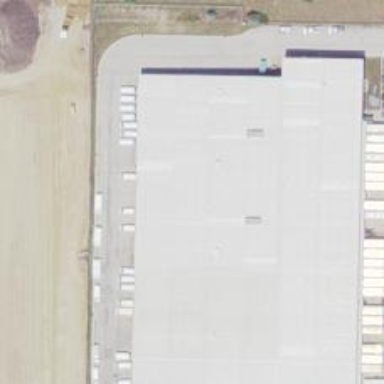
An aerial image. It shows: Post depot.